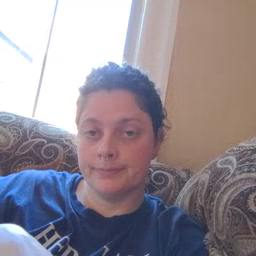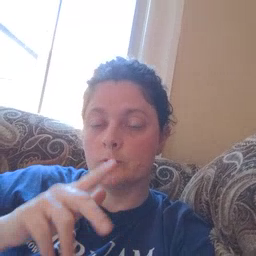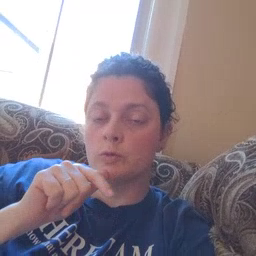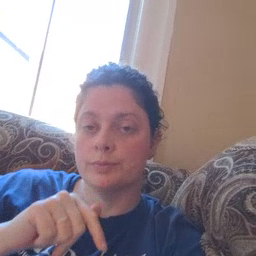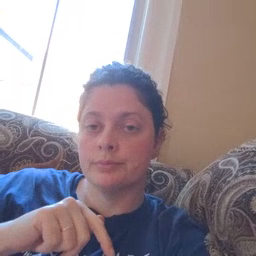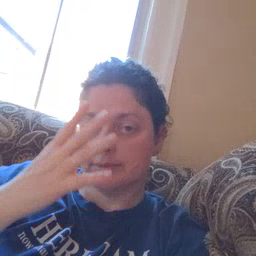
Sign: who